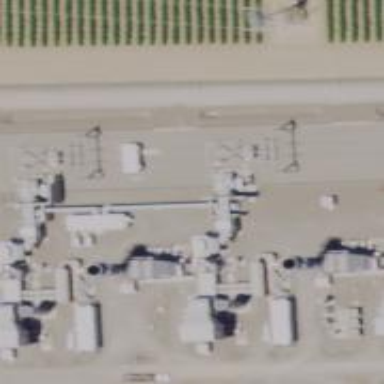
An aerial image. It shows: Gas turbine generator is in use.